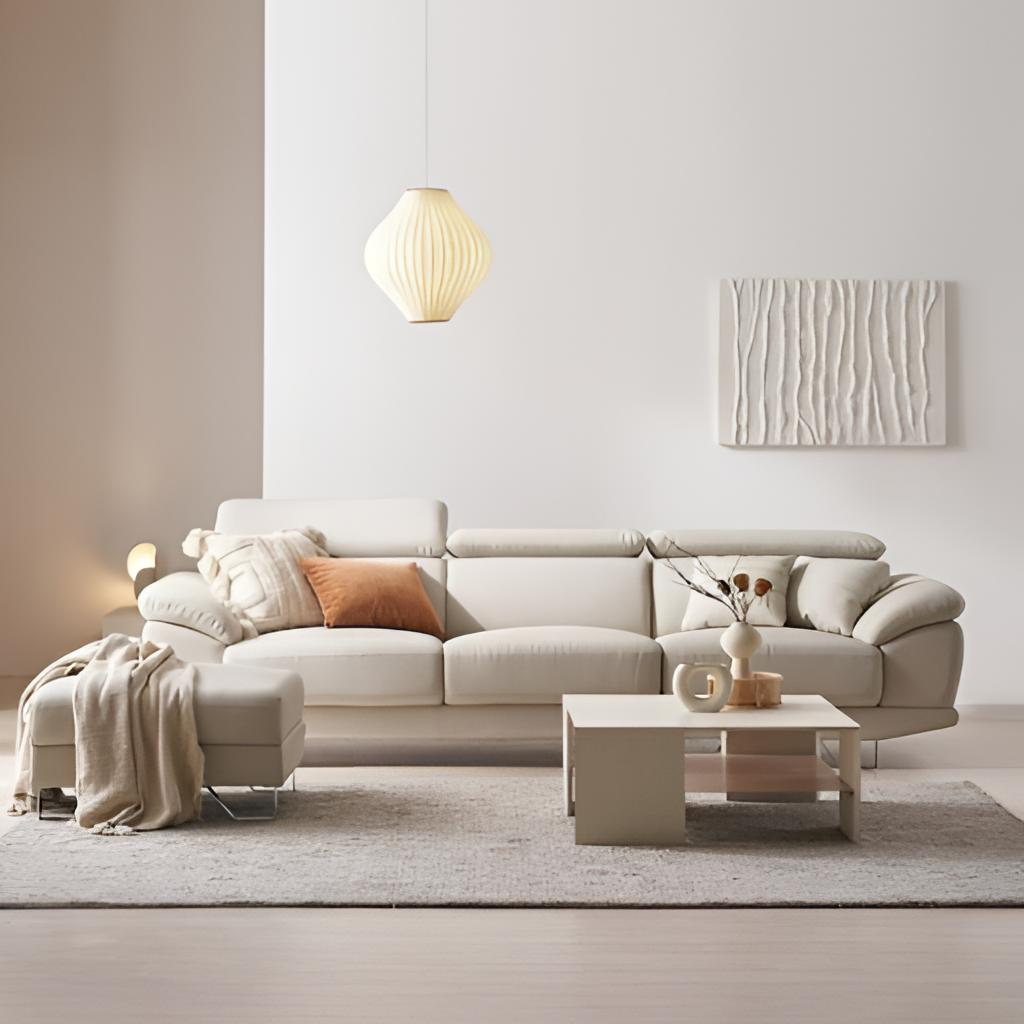
beige leather sofa, living room, contemporary, beige wood flooring, with plank pattern, paint wallpaper, with solid pattern